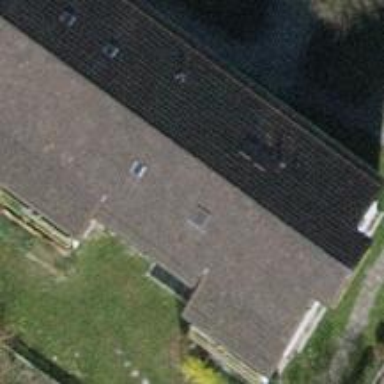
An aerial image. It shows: Gabled roof on building that houses apartments.